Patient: sex M, age 54
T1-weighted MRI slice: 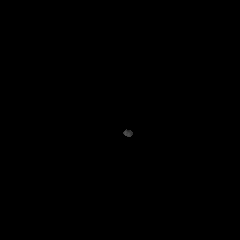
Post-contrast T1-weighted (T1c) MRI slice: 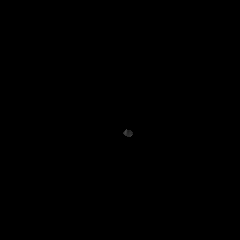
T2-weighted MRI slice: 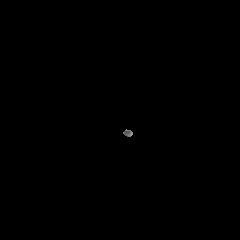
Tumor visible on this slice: no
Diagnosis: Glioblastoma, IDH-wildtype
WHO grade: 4